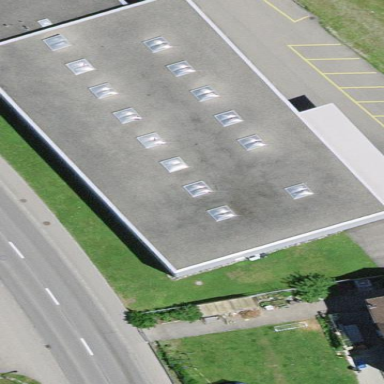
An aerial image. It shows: Commercial building with flat roof.